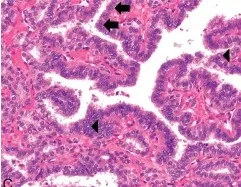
(C) PTC x400. PTC (arrow) can be seen arising in the background of benign thyroid tissue (1A) (Hematoxylin and Eosin, x40). The carcinoma exhibits the classical papillary architecture (1B) as well as diagnostic cytologic features (Hematoxylin and Eosin, x40). The latter includes cuboidal-to-low columnar cells with overlapping nuclei, nuclear grooves (arrows), and the presence of optically clear chromatin (arrowheads) (1C) (Hematoxylin and Eosin, x400).
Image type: pathology (h&e)